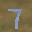
Label: 7